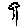
Label: tree